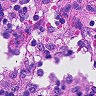
Metastatic tissue present: no